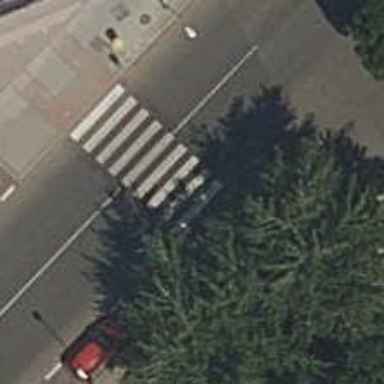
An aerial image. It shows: Asphalt sidewalk.